Question: Suppose a customer has many phone numbers and a phone number has only one customer.
'''
public class PhoneNumber : IValueObject {
public string Number {get; set;}
public string Type {get; set;}
}
public class Customer : IEntity {
public ICollection<PhoneNumber> phones {get; private set;} //ew at no encapsulated collection support
public void SetPhones(params PhoneNumber[] phones) {
this.phones.Clear();
this.phones.AddRange(phones);
}
}
'''
If I do an EF mapping like this and run it, every time I set phone numbers it will create new PhoneNumbers but not delete the old ones. There are no other entities referencing phone numbers, I don't even expose it on my dbcontext, is there a way to tell EF that 'Customer' owns 'PhoneNumbers' completely and therefore if phone numbers were removed from the collection they should be deleted?

I realize that there's a dozen ways to hack around this problem, but this isn't a weird edge case, what's the "right" way to handle this.
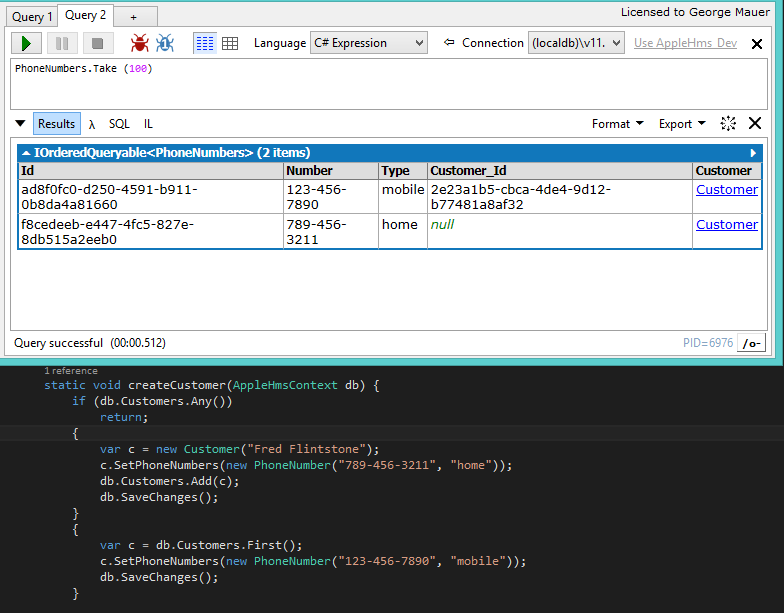
Answer: I had the exact same question :)
This answer on <URL> solved my issue.
You have to load the collection (eagerly, explicitly or lazily) so that it can be tracked before setting the new values and calling save. Otherwise you will not be replacing the collection but, just be adding to it.
For example:
'''
var entity = unitOfWork.EntityRepository.GetById(model.Id);
// I have something like this to load collection because
// I don't have the collection's entities exposed to the context
unitOfWork.EntityRepository.LoadCollection(entity, e => e.CollectionProperty);
entity.CollectionProperty = newCollectionValuesList;
unitOfWork.Save();
'''
This will remove the previous collection values from the 'collection table' and only add the newly set values.
Hope that helps.